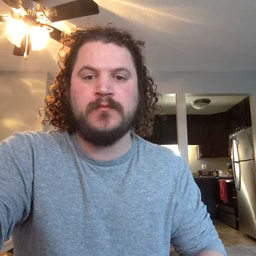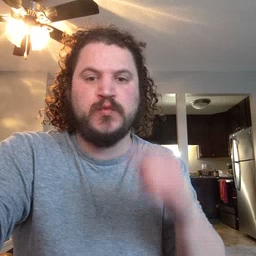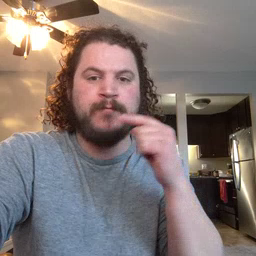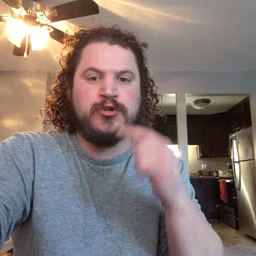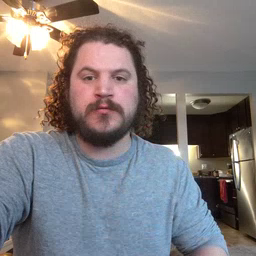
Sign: toothbrush